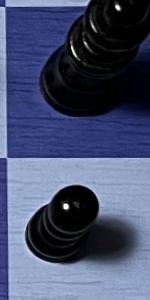
Label: Pawn_Black